Interaction volume radius: 10 \u00c5
Interaction volume height: 10 \u00c5
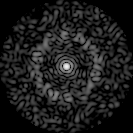
Disorder parameter: 0.8276